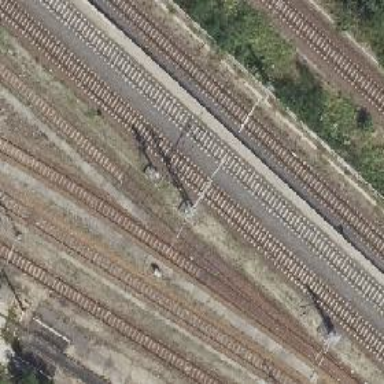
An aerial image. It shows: Railway signal.